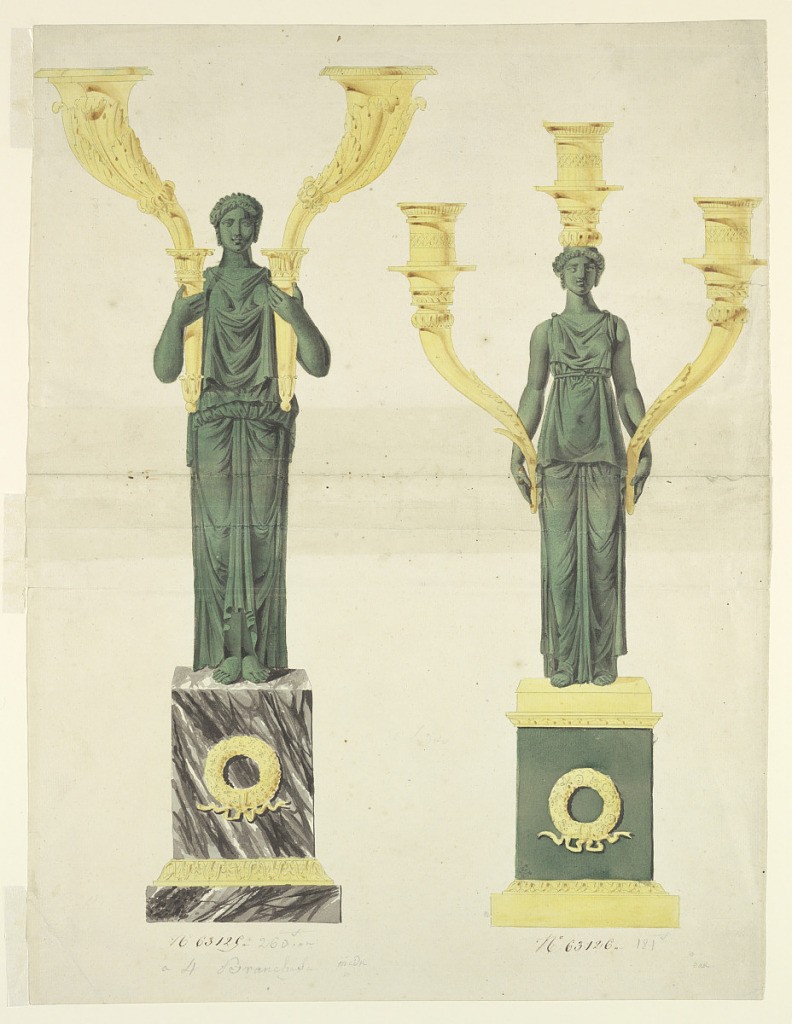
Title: Design for Two Candlesticks
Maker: Lefebvre Manufactory, Tournai
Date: early 19th century
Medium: Brush and watercolor, pen and black ink, on cream laid paper
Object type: Drawing
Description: Intended to be executed in green and gilded bronze and marble. At left: A woman in classical attire stands upon a pedestal and carries in each arm a horn. A wreath is in front of the pedestal. At right:  a similar woman carries in each of the lowered hands a horn and upon the head a socket.